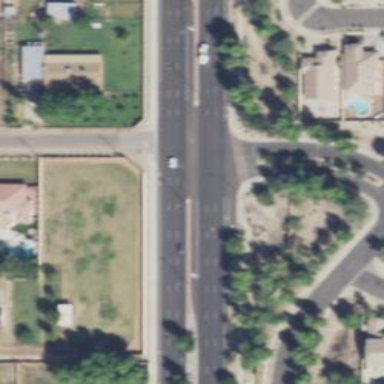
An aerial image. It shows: Stop road.